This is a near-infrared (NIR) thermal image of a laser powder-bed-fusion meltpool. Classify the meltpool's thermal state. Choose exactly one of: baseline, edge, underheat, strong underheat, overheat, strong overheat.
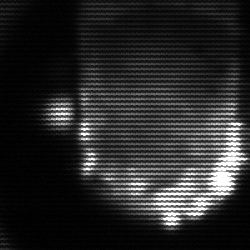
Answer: baseline